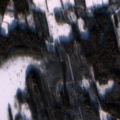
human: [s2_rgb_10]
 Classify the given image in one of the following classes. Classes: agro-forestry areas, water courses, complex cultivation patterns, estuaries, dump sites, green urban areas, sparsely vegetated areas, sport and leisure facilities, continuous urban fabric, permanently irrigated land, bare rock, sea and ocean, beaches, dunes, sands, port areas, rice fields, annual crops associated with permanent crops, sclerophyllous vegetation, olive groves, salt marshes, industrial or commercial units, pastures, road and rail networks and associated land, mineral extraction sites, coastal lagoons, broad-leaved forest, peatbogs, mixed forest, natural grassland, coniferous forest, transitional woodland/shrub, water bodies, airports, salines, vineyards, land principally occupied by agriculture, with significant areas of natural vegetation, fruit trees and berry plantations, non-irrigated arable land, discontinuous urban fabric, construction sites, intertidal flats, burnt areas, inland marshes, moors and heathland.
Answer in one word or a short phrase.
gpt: land principally occupied by agriculture, with significant areas of natural vegetation, broad-leaved forest, coniferous forest, mixed forest, transitional woodland/shrub, peatbogs